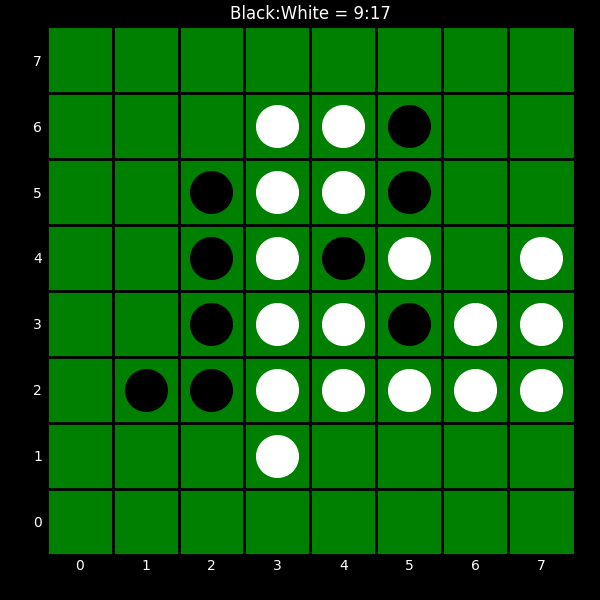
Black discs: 9
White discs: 17